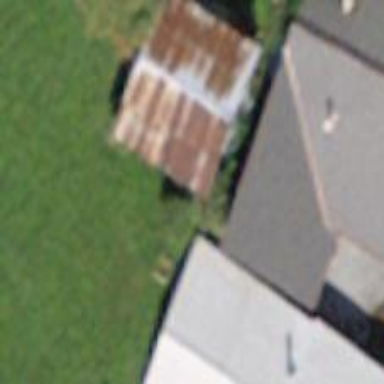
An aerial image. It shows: Barn.